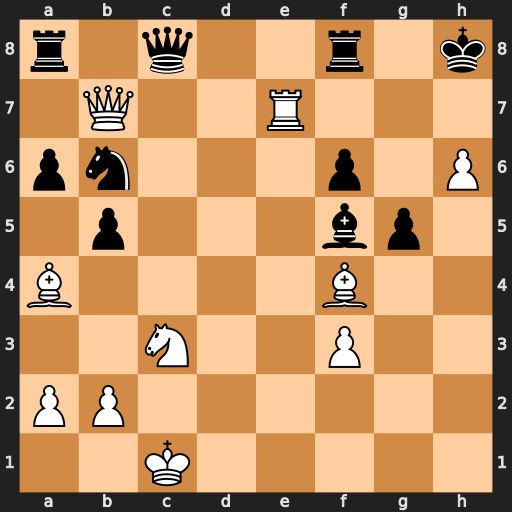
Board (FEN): r1q2r1k/1Q2R3/pn3p1P/1p3bp1/B4B2/2N2P2/PP6/2K5
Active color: w
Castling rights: -
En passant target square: -
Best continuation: Rh7+ Bxh7 Qg7#